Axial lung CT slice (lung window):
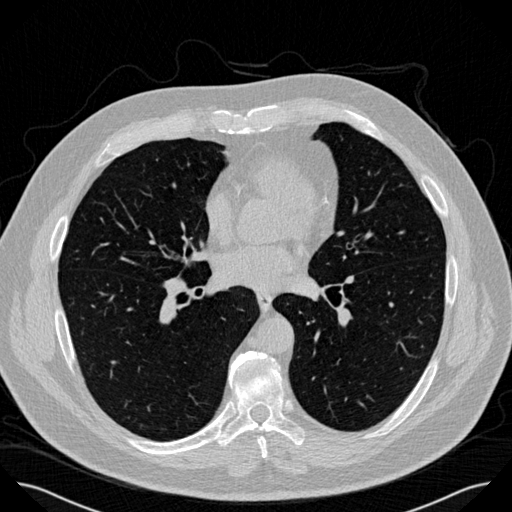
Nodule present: no